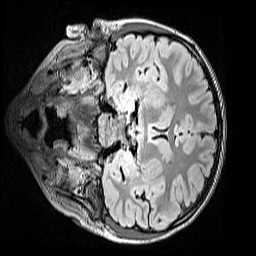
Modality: FLAIR
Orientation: coronal
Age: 10
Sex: male
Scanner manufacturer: siemens
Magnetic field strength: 3 T
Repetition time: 5 s
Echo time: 0.388 s